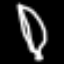
Label: leaf